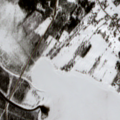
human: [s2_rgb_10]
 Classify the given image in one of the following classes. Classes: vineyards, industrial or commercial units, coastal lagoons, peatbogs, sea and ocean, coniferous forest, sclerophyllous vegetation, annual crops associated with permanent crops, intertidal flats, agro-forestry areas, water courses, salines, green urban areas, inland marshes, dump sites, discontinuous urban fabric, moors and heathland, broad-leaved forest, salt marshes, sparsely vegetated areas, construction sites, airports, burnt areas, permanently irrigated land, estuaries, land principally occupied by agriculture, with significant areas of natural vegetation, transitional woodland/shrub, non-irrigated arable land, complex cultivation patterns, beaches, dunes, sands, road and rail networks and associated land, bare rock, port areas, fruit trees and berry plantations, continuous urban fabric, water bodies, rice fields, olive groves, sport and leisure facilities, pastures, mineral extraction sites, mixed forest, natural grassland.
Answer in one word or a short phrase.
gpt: discontinuous urban fabric, land principally occupied by agriculture, with significant areas of natural vegetation, coniferous forest, mixed forest, peatbogs, water bodies